Question: I am newer in CI. So I don't know how to load CSS and JS. I google it but do not success
'''
<?php echo base_url(); ?>
<link href="<?php echo base_url()."css/bootstrap-cerulean.css"?>" type="text/css" rel="stylesheet">
'''

This is my directory structure. Need any configuration for it and it path display in browser like below but it not loaded css.
'''
http://localhost/codeIgniter/css/bootstrap-cerulean.css
'''
Required any help please comment I will help further if needed.
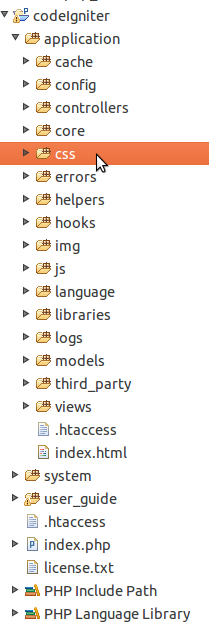
Answer: Put your css/js/images/etc folders in your root directory. In this way you can add css or any assets to your site. As simple as that.
'''
<?php echo base_url("css/style.css"); ?>
'''
Make sure .htaccess file allows access to these folders.